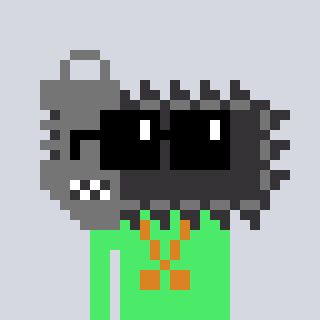
a pixel art character with square black sunglasses, a chainsaw-shaped head and a teal-colored body on a cool background